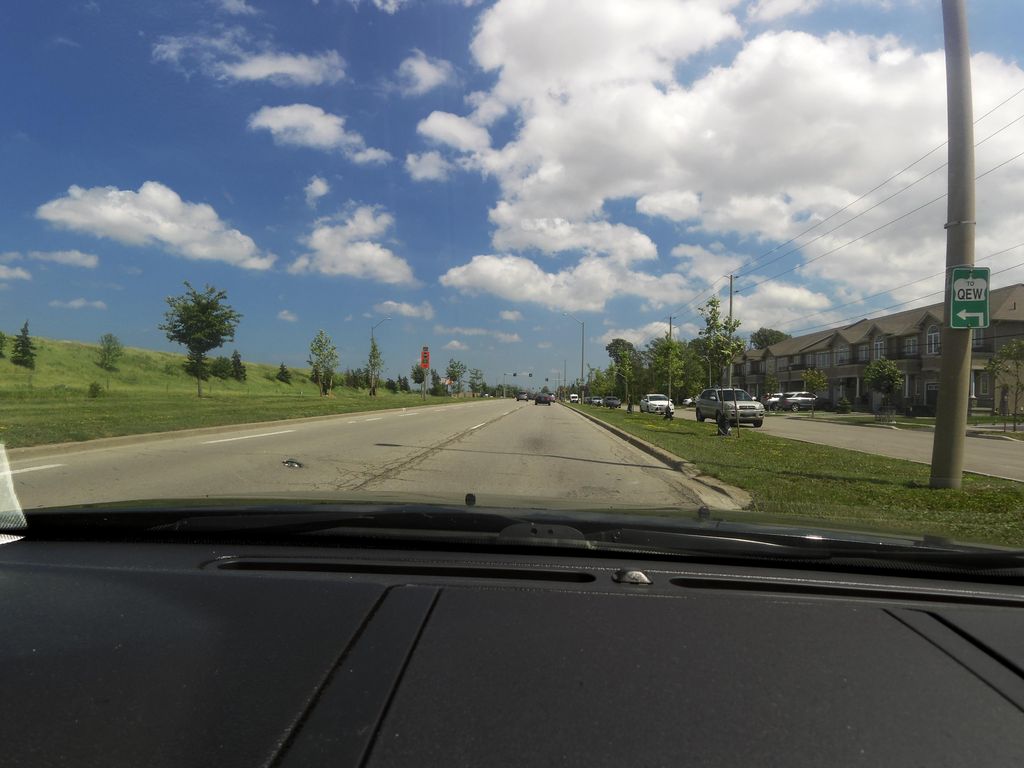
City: hamilton